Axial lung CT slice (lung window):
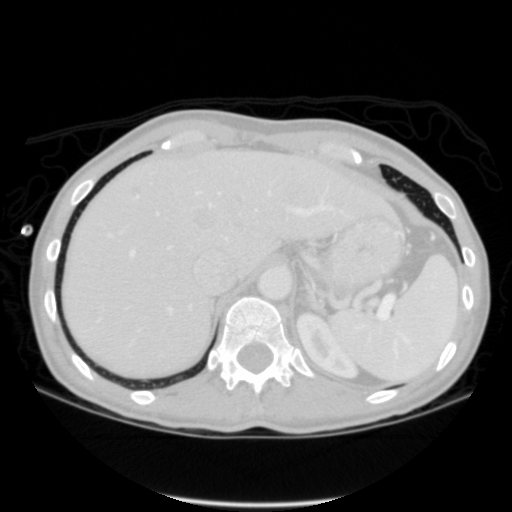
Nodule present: no